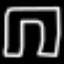
Label: pants